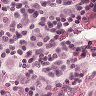
Metastatic tissue present: yes